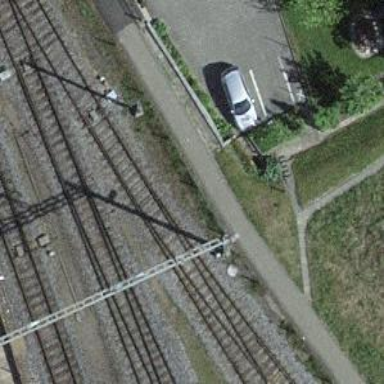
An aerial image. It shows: Railway switch.